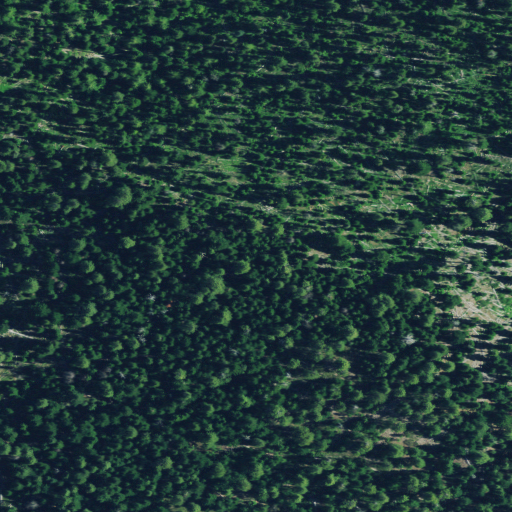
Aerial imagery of mountain in Oregon named Gordon Butte containing only evergreen forest